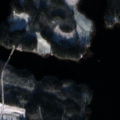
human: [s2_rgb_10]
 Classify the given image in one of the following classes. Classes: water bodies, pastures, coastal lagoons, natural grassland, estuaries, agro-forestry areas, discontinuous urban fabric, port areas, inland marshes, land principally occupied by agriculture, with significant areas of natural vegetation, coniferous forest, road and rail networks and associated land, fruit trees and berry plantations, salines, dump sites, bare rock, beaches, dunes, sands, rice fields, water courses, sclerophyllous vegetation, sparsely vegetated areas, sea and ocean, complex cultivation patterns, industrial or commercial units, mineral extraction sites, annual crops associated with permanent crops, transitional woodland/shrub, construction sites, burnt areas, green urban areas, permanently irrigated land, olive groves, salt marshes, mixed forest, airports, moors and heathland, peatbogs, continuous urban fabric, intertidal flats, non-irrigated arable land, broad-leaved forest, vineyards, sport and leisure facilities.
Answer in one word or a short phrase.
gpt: non-irrigated arable land, land principally occupied by agriculture, with significant areas of natural vegetation, coniferous forest, mixed forest, water bodies